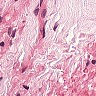
Metastatic tissue present: no